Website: lowes
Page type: payment
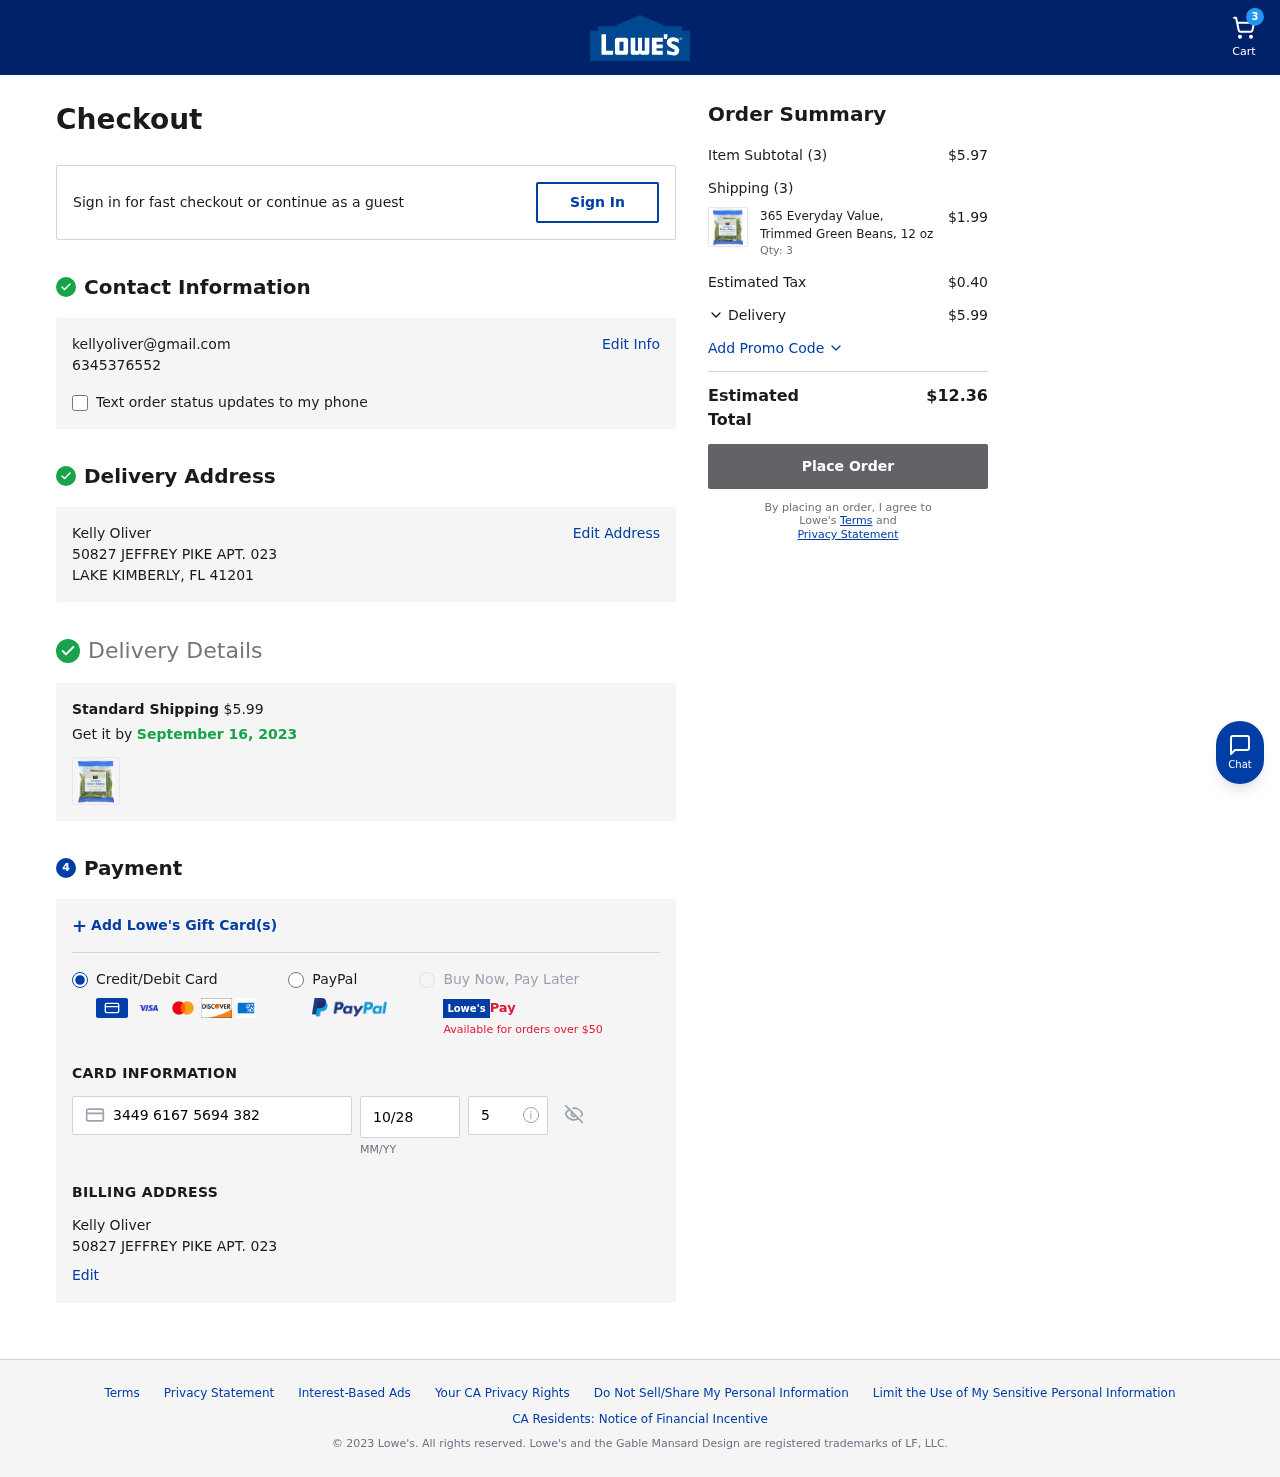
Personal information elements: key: PII_CARD_CVV
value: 5318
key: PII_CARD_EXPIRY
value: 10/28
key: PII_CARD_NUMBER
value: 3449 6167 5694 382
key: PII_EMAIL
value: kellyoliver@gmail.com
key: PII_FULLNAME
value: Kelly Oliver
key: PII_FULLNAME2
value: Kelly Oliver
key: PII_PHONE
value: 6345376552
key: PII_STREET
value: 50827 JEFFREY PIKE APT. 023
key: PII_STREET2
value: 50827 JEFFREY PIKE APT. 023
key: PII_CITY_STATE_ZIP
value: LAKE KIMBERLY, FL 41201
Product elements: key: PRODUCT1_NAME
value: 365 Everyday Value, Trimmed Green Beans, 12 oz
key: PRODUCT1_PRICE
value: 1.99
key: PRODUCT1_QUANTITY
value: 3
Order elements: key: ORDER_NUM_ITEMS
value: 3
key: ORDER_SHIPPING_COST
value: $5.99
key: ORDER_DELIVERY_DATE
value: September 16, 2023
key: ORDER_SUBTOTAL
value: $5.97
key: ORDER_NUM_ITEMS2
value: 3
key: ORDER_TAX
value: $0.40
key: ORDER_SHIPPING_COST2
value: $5.99
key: ORDER_TOTAL
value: $12.36